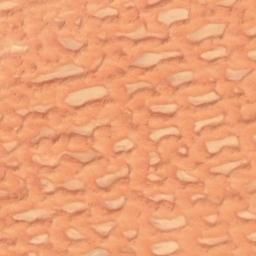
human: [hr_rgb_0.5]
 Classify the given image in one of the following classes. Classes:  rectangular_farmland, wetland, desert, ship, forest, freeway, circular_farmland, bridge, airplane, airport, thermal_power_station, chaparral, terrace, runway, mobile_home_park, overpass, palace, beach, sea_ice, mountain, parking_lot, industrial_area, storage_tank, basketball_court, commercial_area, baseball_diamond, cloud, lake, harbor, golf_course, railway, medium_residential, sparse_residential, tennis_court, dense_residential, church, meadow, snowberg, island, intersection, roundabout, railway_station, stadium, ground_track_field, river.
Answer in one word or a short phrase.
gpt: desert